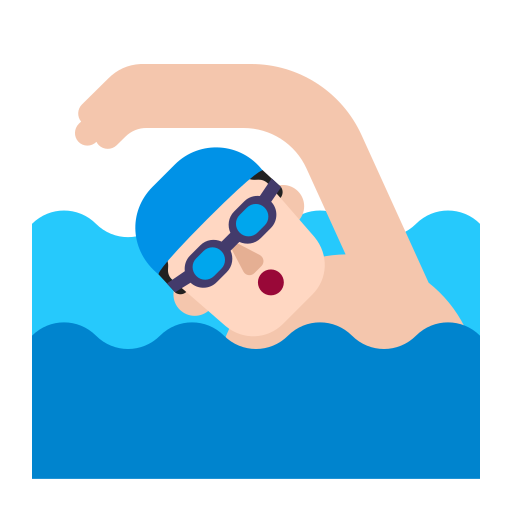
man swimming flat light